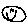
Label: smiley face